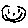
Label: smiley face